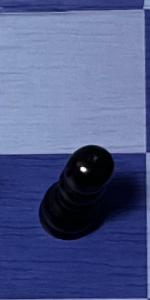
Label: Pawn_Black